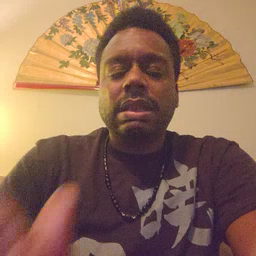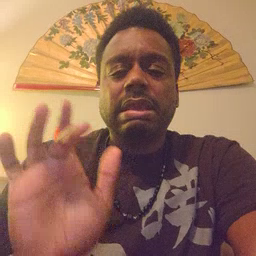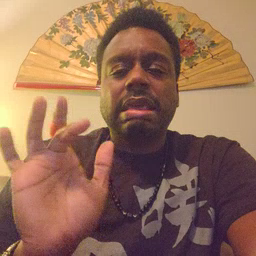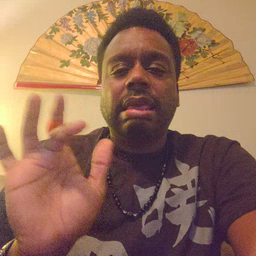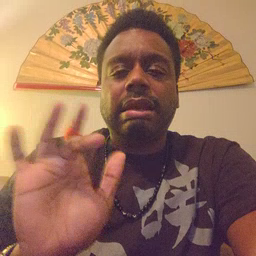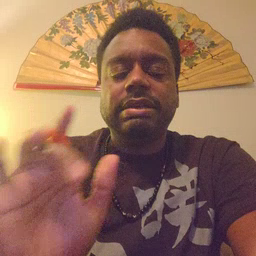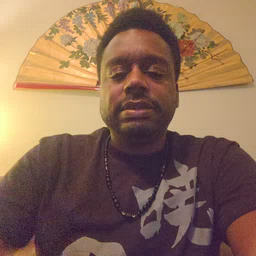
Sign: yucky